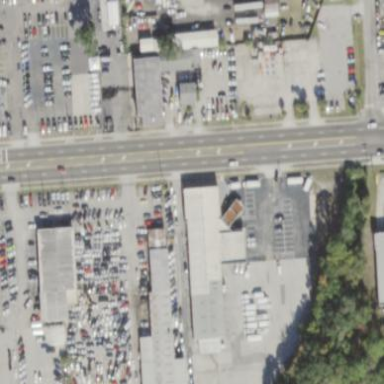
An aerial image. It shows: Retail area.